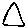
Label: triangle